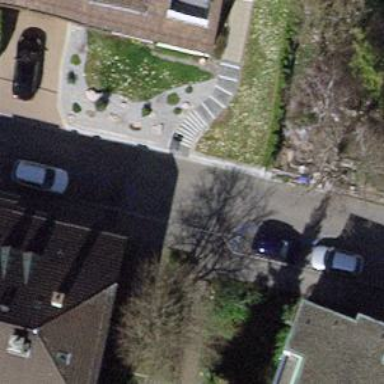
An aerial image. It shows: Residential road with asphalt surface. Sidewalk is present on the left side.